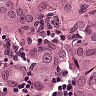
Metastatic tissue present: yes